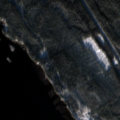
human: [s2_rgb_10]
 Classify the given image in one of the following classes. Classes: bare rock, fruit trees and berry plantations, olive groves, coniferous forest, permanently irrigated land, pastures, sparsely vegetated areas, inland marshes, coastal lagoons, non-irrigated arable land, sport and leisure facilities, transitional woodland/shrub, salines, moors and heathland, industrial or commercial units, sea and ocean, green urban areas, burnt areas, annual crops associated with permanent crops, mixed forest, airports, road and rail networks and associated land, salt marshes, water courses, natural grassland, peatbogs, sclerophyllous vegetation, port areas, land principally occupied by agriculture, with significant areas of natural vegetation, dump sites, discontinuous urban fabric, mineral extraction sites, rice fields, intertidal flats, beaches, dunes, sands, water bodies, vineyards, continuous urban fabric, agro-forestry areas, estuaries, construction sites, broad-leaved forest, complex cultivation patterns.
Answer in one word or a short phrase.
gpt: coniferous forest, mixed forest, transitional woodland/shrub, water bodies